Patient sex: M
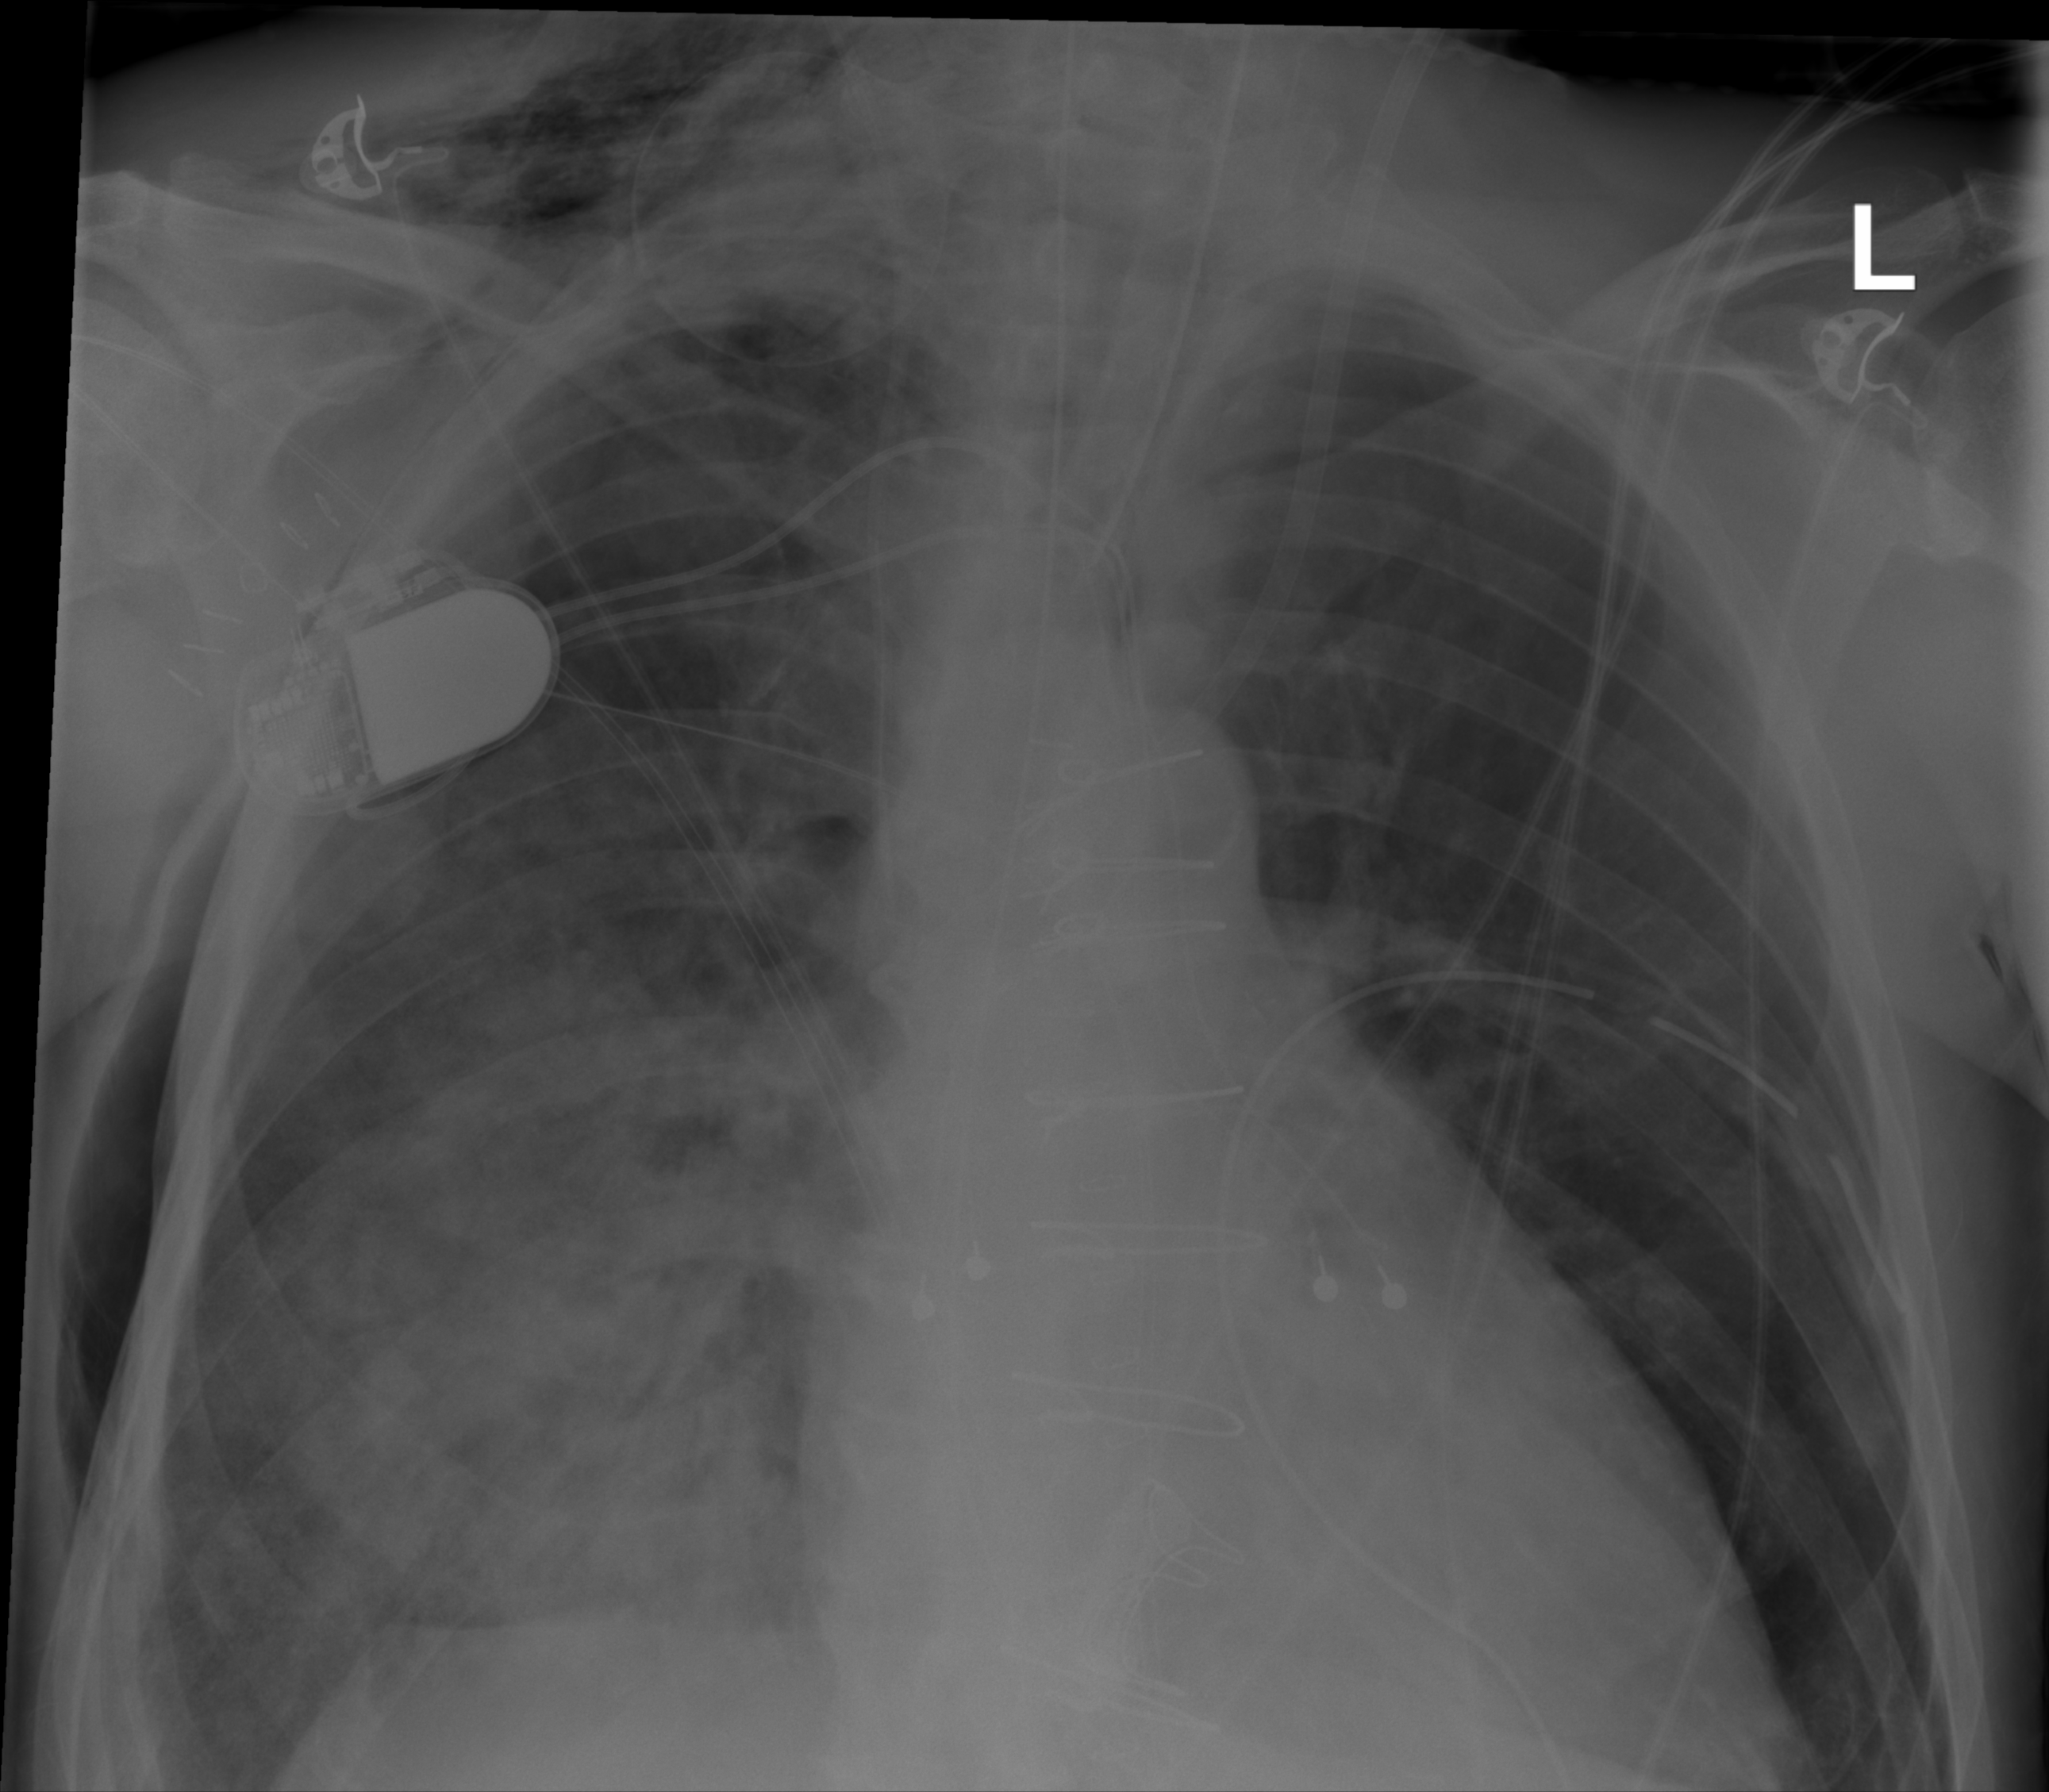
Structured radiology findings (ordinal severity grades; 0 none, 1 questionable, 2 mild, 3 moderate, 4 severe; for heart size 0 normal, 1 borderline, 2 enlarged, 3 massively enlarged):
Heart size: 1
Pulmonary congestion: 2
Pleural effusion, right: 0
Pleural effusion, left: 0
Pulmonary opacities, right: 2
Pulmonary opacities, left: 1
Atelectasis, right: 2
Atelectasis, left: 2